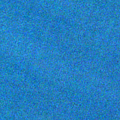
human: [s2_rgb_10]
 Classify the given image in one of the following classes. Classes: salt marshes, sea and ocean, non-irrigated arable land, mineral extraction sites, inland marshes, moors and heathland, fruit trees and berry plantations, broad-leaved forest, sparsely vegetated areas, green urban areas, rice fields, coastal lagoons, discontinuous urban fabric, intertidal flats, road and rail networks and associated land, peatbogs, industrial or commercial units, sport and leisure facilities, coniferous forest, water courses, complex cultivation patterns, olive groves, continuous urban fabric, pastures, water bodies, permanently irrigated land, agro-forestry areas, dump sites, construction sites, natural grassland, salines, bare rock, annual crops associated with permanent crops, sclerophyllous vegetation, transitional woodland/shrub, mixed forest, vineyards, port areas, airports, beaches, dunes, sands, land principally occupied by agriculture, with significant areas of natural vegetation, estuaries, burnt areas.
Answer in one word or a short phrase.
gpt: sea and ocean